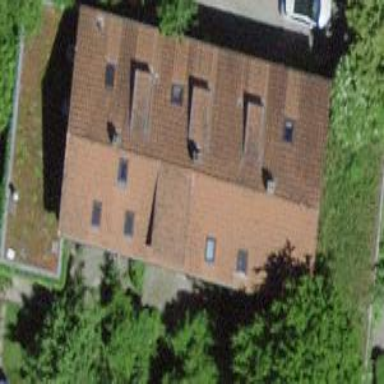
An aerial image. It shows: Terrace building.